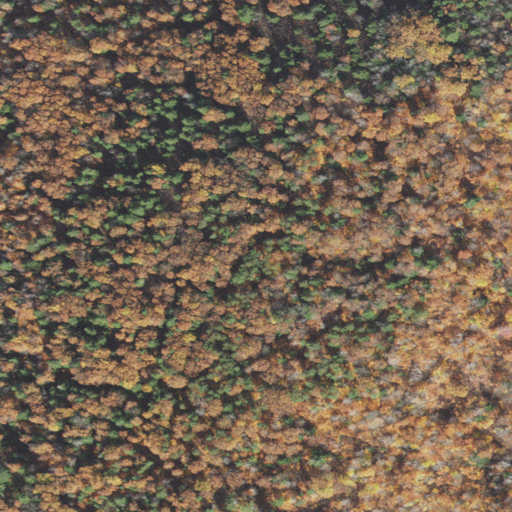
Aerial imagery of mountain in New Hampshire named Dodge Hill containing mixed forest, deciduous forest, and evergreen forest